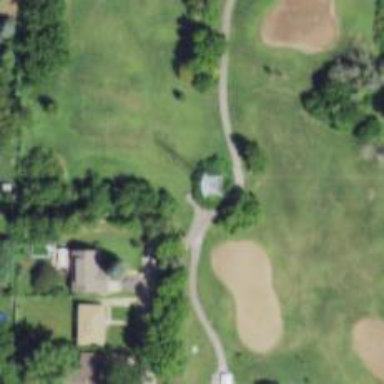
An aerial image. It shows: Path for golf carts.